Field crop: tomato
Growth stage: 1
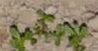
Species: portulaca